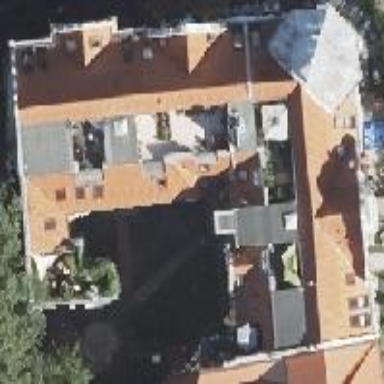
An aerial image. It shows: View of apartment building.